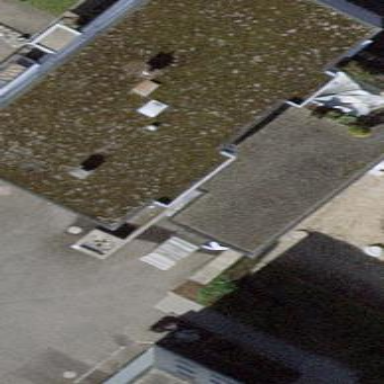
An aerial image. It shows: Flat-roofed building.